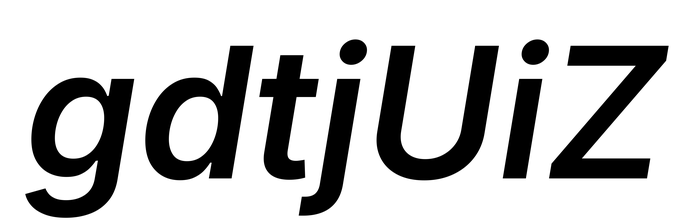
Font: Inter-Italic_SemiBold_Italic